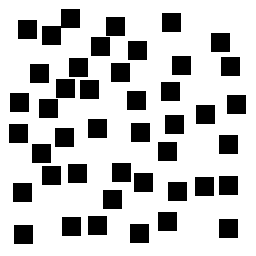
Squares: 44
Triangles: 0
Stars: 0
Total shapes: 44